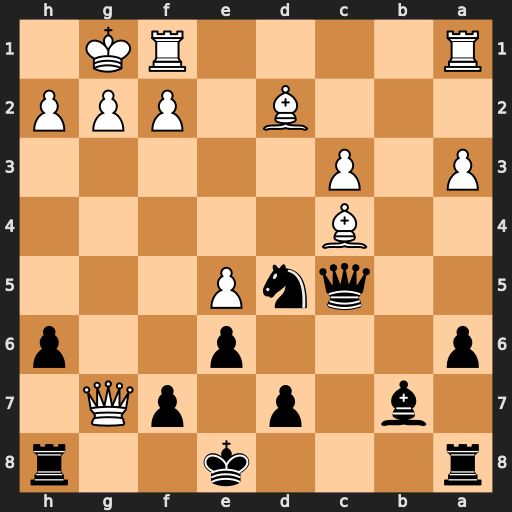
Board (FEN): r3k2r/1b1p1pQ1/p3p2p/2qnP3/2B5/P1P5/3B1PPP/R4RK1
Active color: b
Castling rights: kq
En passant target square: -
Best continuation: O-O-O Bxa6 Bxa6